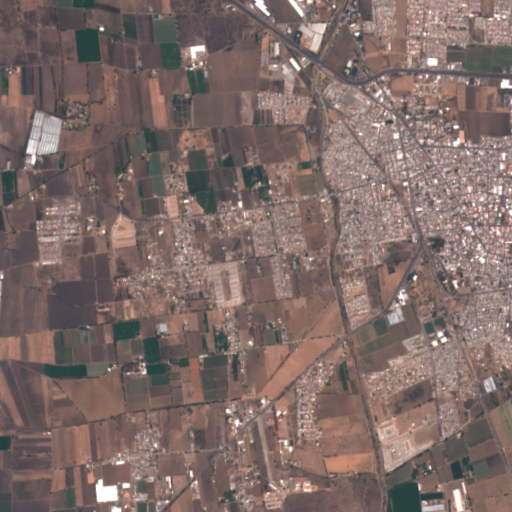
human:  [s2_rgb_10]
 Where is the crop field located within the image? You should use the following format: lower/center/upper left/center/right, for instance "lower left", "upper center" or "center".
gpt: The crop field is located in the center right of the image.
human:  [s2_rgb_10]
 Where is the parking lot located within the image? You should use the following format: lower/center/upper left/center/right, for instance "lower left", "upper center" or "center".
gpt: The parking lot is located in the upper right of the image.
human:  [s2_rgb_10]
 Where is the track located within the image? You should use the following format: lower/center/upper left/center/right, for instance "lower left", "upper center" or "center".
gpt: The track is located in the center right of the image.
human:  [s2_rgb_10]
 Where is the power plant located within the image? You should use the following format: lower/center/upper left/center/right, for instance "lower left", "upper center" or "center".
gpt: There is no power plant in the image.